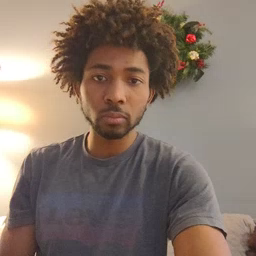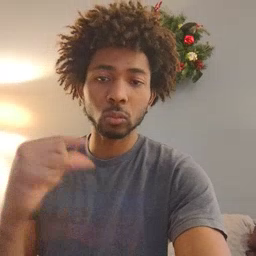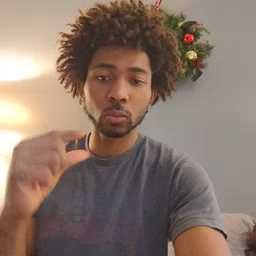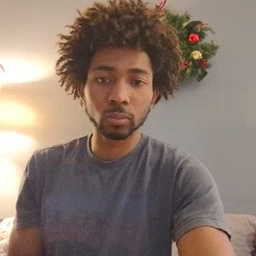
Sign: green